Question: <URL>
Now it is not shown in the above fiddle that it is able to insert all the data. But in application it is not displaying all incorrect answers in the table.
The error for this is caused by the fact that array is iterating over '$ques_ans' with for() has a gap in keys.
'var_dump($ques_ans)' gives us:
'''
array(3) {
... skipped for brevity
[2]=>
array(2) {
[0]=>
string(1) "B"
[2]=>
string(1) "D"
}
... skipped for brevity
}
'''
There is no element with the key '<URL>, which I use on line 49, preserves keys.
To quickly fix the code just to make it work without errors I added 'array_values()' on line 51:
'''
$ques_ans[$questionNo] = array_values($q_incorrect_ans); //store the array of incorrect ans against the ques no as key
'''
But it still does have missing keys and hence not all incorrect answers are displayed. What else am I doing wrong here?
The big problem is that if a question has multiple correct answers, then in the array for incorrect answers, it displays multiple sets of answers for those questions and just removes one correct answer at a time for each set of answers. You will see this in the array for incorrect answers.
Below is a screenshot showing the a missing incorrect answer and a missing key but how can I fix this?

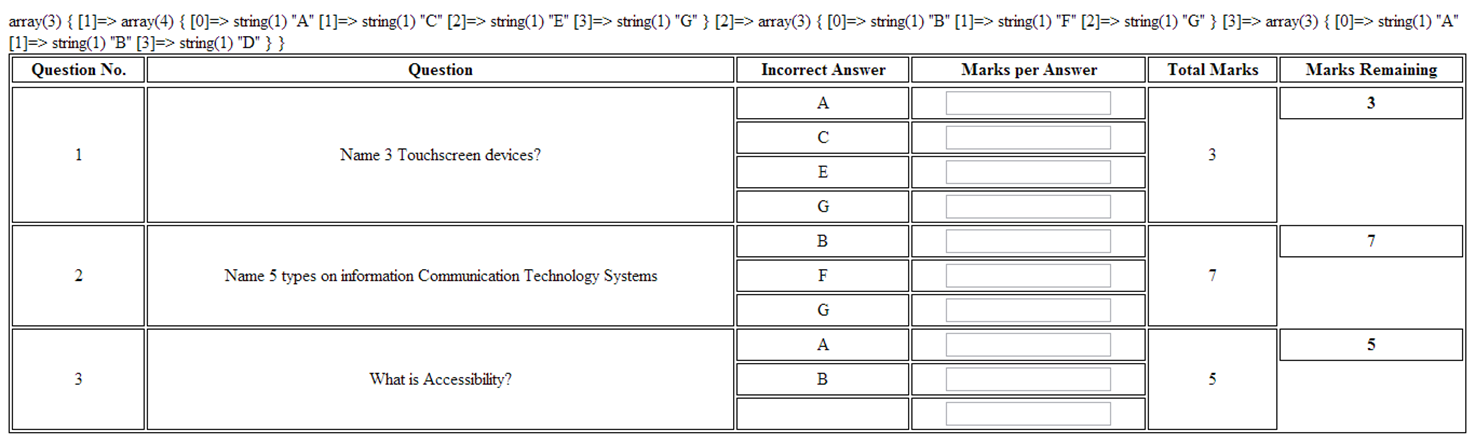
Answer: Use array_values.
'''
foreach($ques_ans as $questionNo => $inc_ans)
{
$inc_ans = array_values($inc_ans);
}
'''